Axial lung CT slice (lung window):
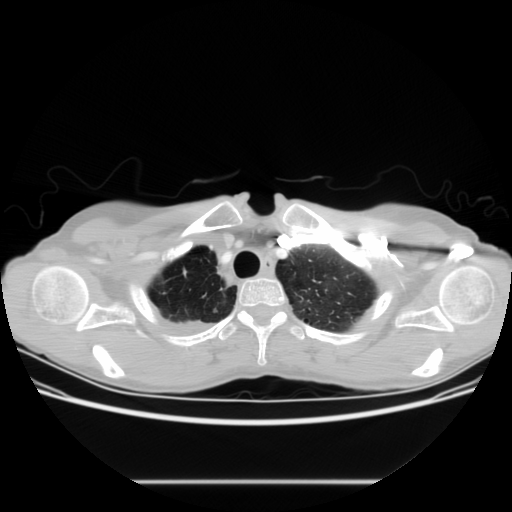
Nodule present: no